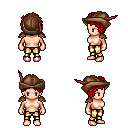
a pixel art fantasy rpg character, female body template, human, light skin, leather shoulder armor, gold greaves, red curly afro hairstyle, leather cap, four views (front, back, left, right), 2x2 character sprite sheet, small pixel art, hard edges, no anti-aliasing